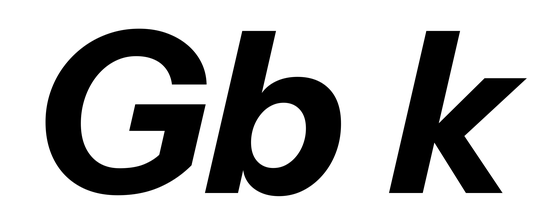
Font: InstrumentSans-Italic_Bold_Italic